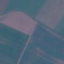
Label: AnnualCrop